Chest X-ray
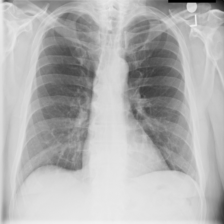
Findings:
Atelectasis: negative
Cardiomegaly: negative
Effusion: negative
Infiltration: negative
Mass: negative
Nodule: negative
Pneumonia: negative
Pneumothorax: negative
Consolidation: negative
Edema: negative
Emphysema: negative
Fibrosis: negative
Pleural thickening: negative
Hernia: negative